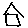
Label: house